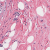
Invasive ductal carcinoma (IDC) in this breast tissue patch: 0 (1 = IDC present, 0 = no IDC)